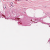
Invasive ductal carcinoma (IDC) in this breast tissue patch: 0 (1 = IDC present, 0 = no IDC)